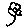
Label: flower